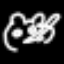
Label: frog